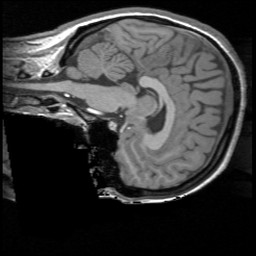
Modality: T1w
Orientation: sagittal